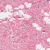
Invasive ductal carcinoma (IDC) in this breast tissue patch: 0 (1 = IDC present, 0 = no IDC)